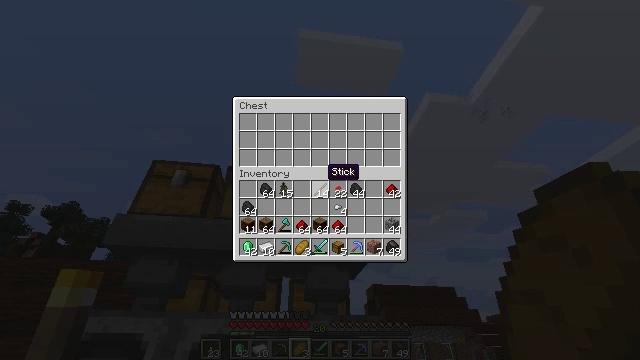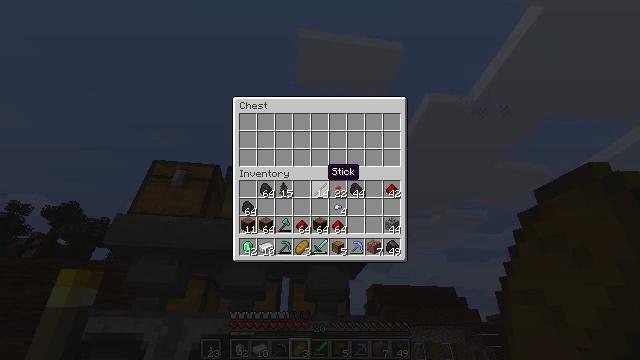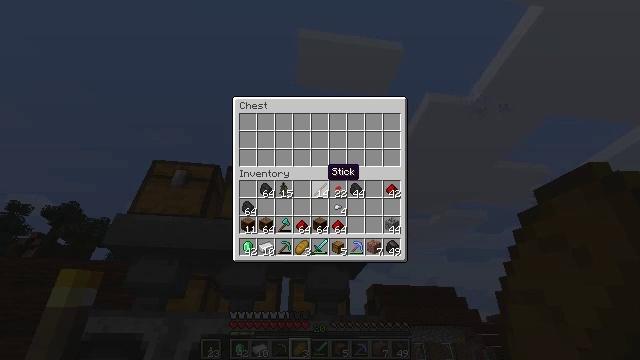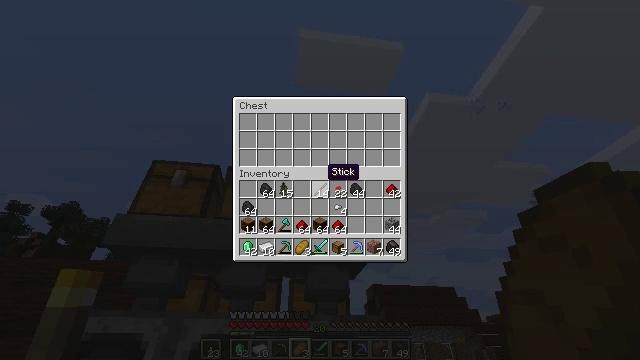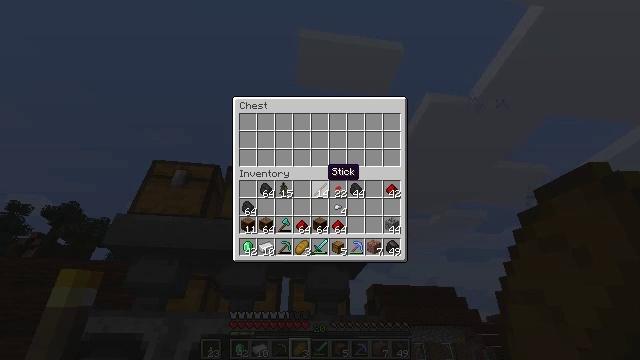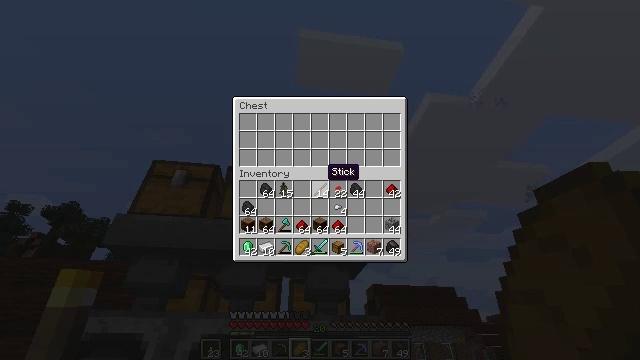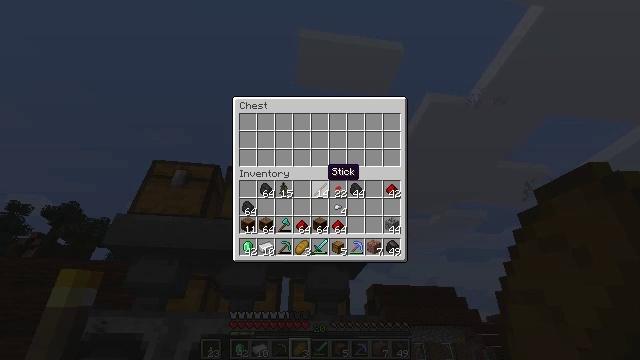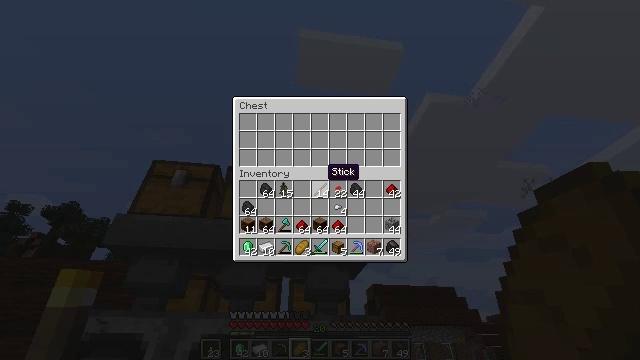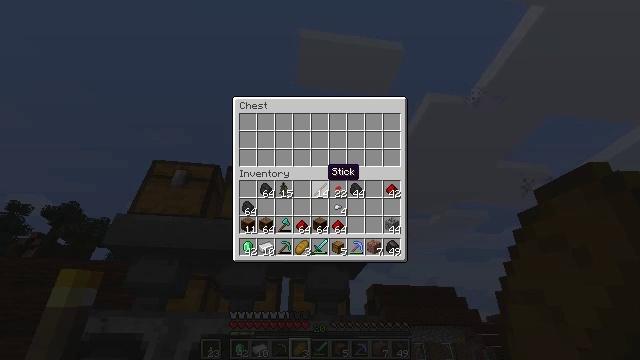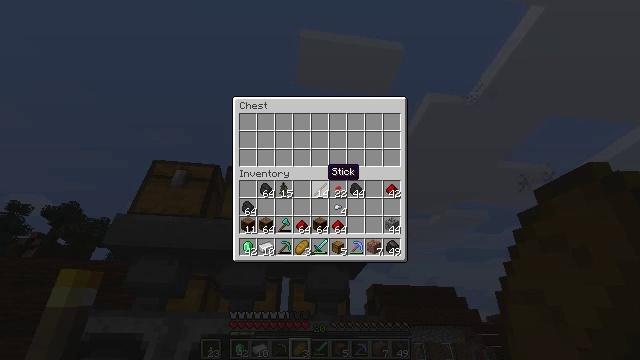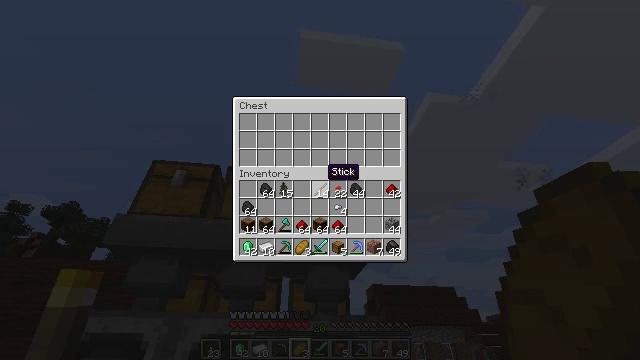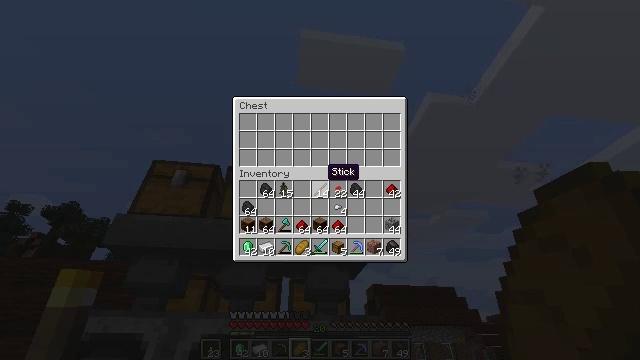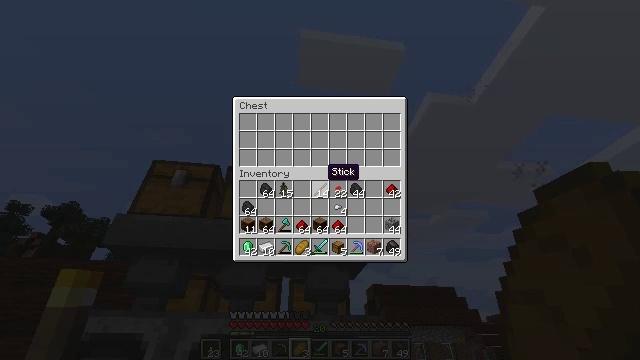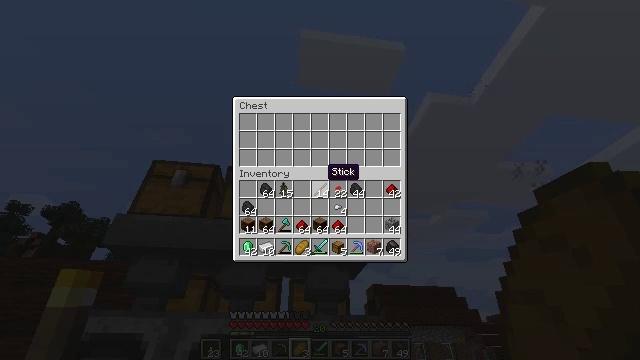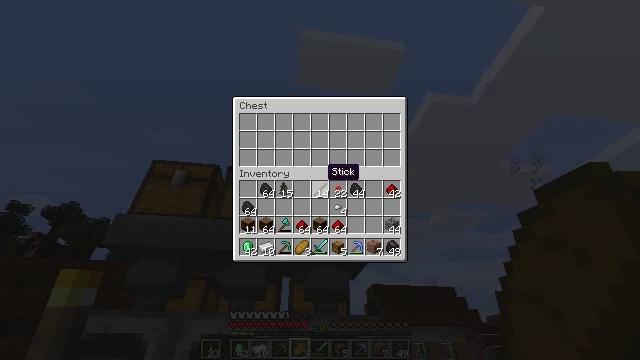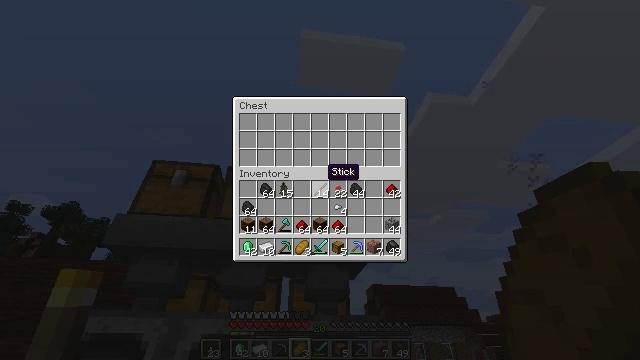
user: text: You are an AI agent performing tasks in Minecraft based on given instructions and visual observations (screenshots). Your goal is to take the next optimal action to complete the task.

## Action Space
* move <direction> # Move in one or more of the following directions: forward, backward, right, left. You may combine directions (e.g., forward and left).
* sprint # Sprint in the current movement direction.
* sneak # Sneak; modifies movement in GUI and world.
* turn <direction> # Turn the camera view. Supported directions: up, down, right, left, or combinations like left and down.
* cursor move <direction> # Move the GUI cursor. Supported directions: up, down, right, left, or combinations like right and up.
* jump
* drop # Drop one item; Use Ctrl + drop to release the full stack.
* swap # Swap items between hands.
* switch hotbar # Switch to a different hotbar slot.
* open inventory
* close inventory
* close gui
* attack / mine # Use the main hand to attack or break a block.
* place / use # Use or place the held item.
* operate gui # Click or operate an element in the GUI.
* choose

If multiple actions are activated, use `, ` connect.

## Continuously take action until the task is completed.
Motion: motion action
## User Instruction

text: Open the crafting table to craft an emerald.
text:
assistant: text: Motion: no_op
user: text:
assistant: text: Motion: no_op
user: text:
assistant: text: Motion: no_op
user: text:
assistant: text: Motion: no_op
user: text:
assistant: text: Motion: no_op
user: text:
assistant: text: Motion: no_op
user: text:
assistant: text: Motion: no_op
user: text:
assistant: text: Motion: no_op
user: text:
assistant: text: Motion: no_op
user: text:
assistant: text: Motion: no_op
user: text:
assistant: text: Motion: no_op
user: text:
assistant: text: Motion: no_op
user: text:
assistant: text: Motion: no_op
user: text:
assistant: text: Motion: no_op
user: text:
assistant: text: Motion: no_op
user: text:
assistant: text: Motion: no_op
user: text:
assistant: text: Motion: no_op
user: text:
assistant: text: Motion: no_op
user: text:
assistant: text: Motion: no_op
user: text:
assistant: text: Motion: no_op
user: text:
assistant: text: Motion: no_op
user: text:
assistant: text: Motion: no_op
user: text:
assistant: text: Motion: no_op
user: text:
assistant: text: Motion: no_op
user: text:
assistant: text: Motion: no_op
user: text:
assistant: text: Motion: no_op
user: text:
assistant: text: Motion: no_op
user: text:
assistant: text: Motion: no_op
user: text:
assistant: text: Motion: no_op
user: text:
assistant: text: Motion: no_op